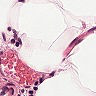
Metastatic tissue present: no